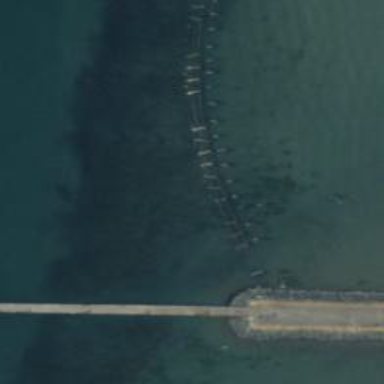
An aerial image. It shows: Ruined pier structure.